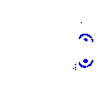
Particle: electron